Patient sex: M
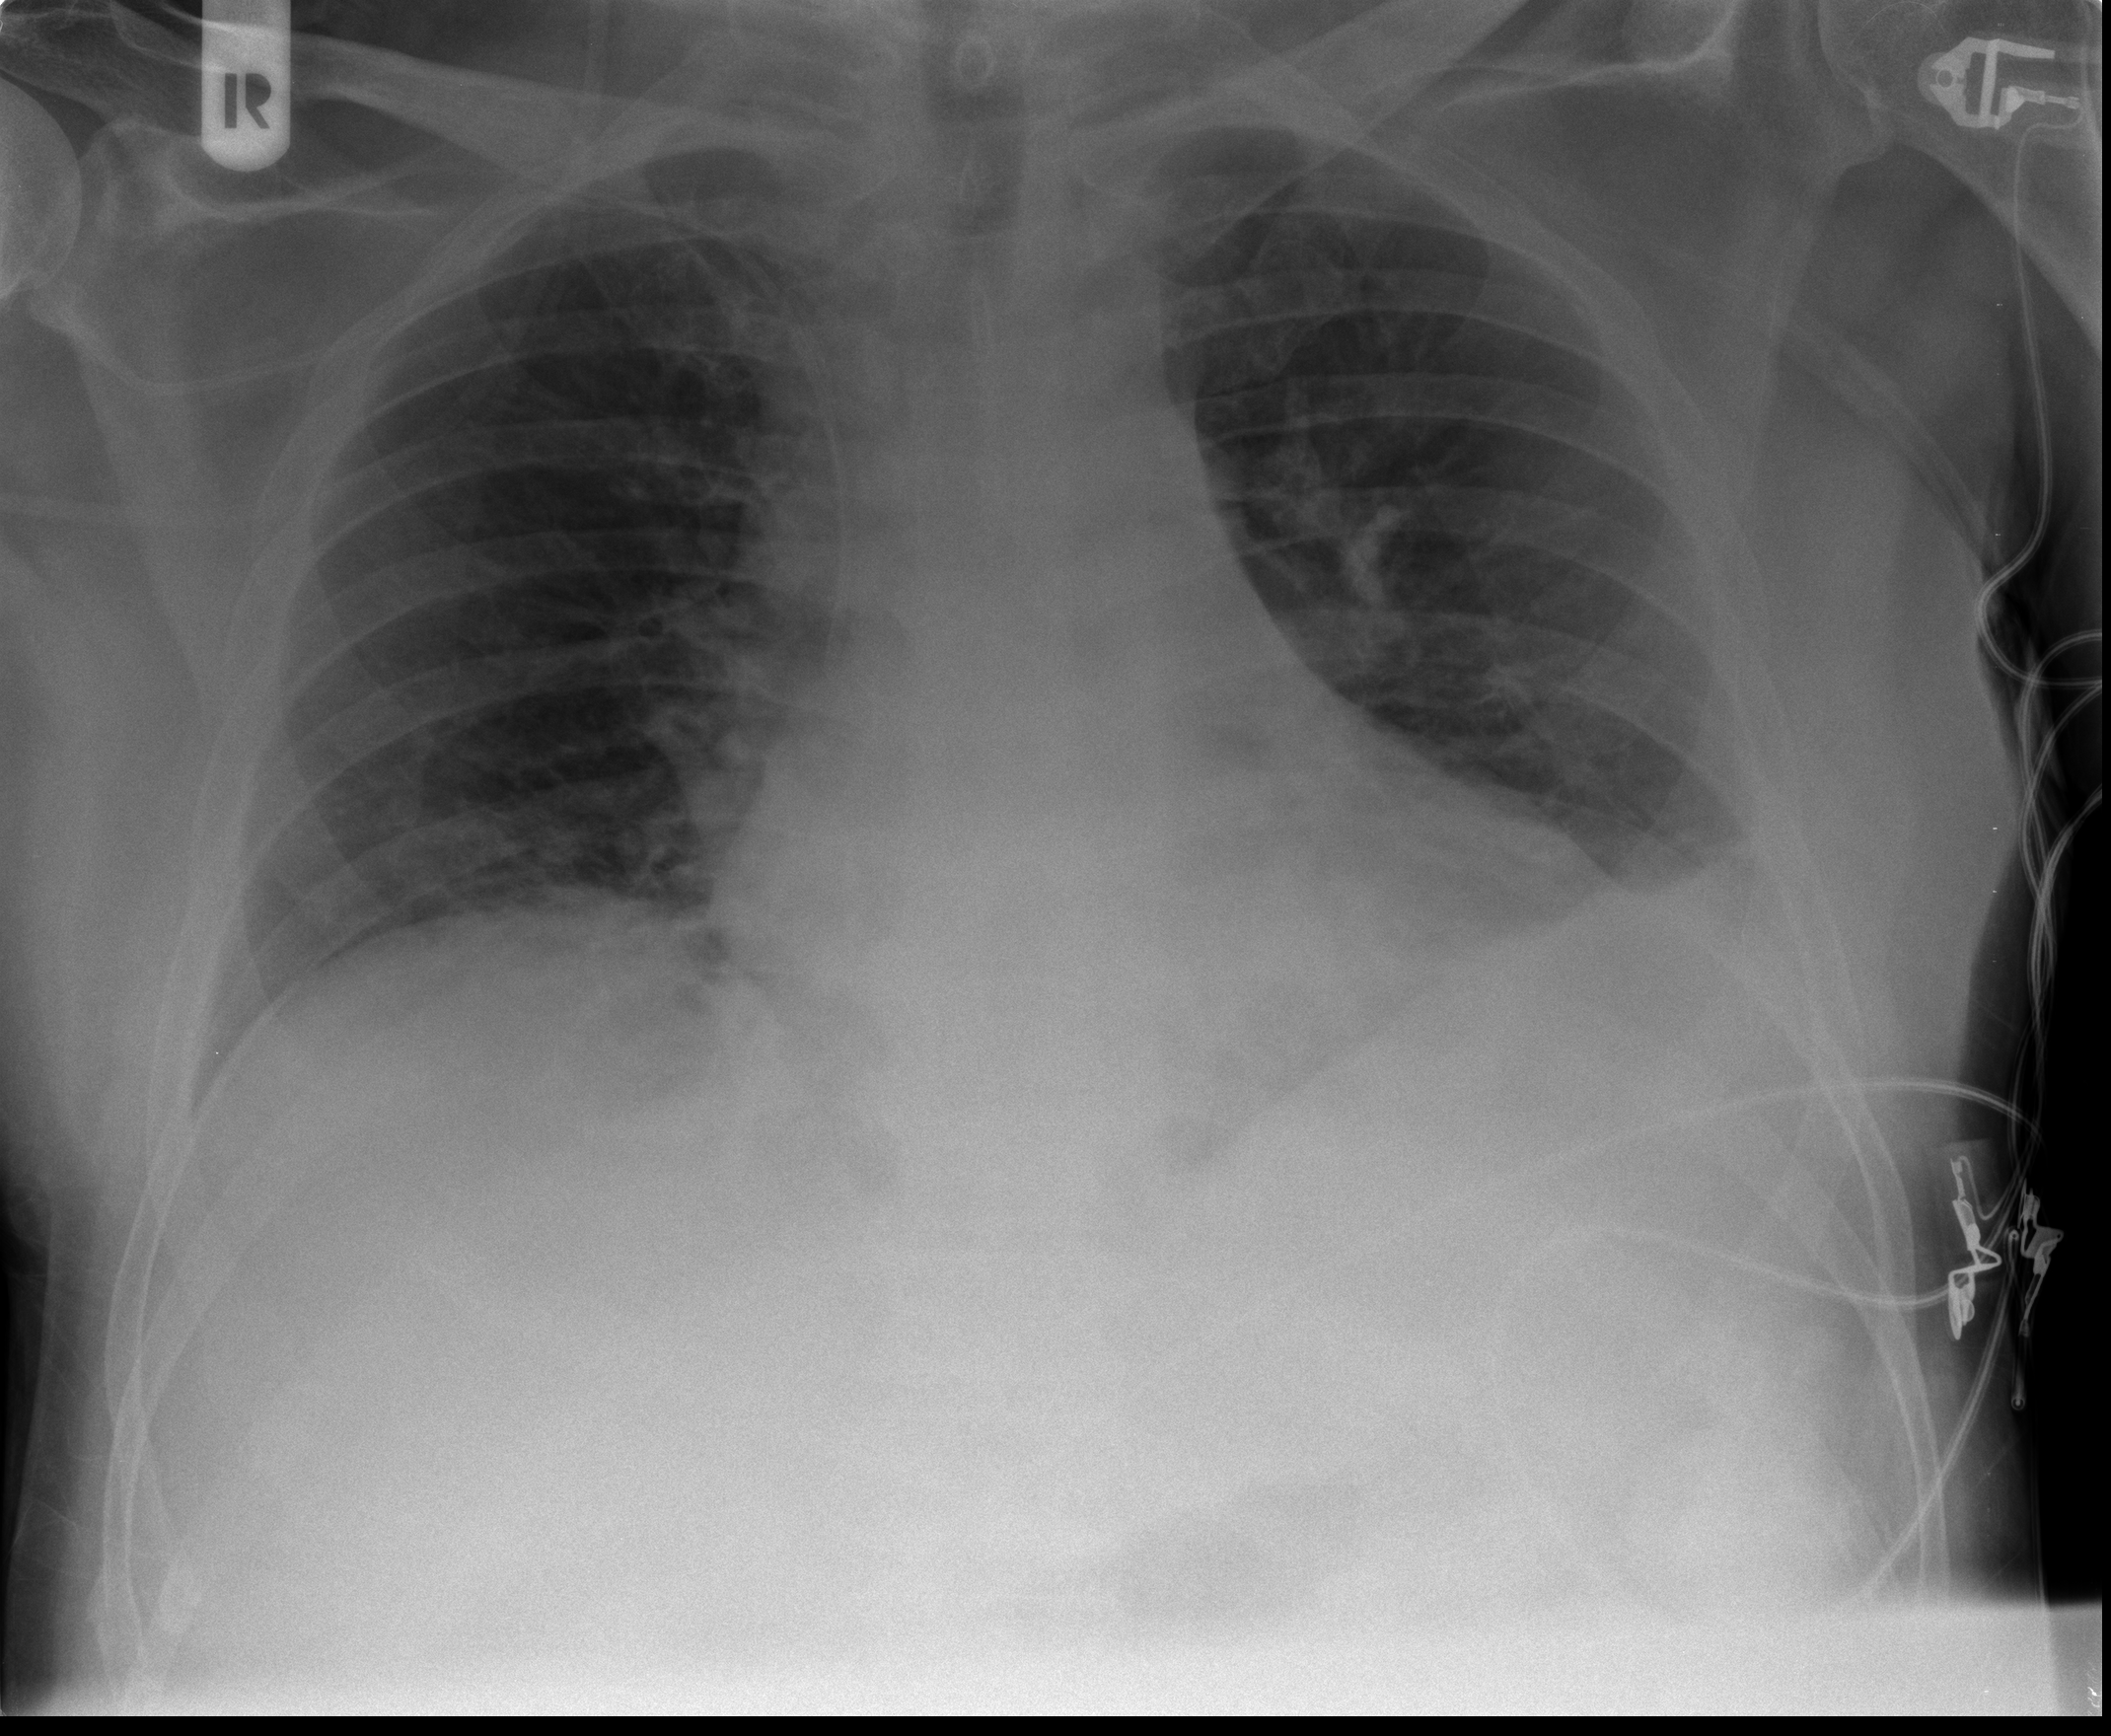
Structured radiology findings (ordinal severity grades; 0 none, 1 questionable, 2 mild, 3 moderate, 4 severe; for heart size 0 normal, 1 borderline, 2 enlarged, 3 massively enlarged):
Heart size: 0
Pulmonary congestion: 0
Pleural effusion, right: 0
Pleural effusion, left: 2
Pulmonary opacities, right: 0
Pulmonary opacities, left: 0
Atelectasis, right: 2
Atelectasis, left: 2